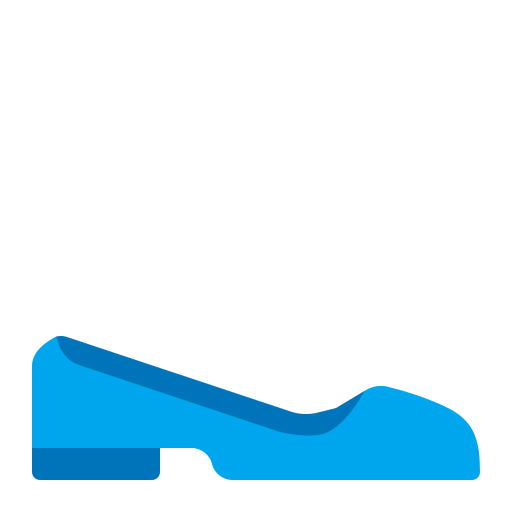
flat shoe flat